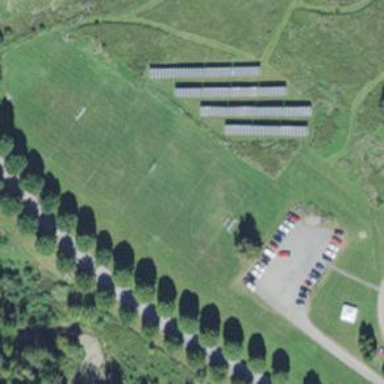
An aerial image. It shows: Recreation ground.